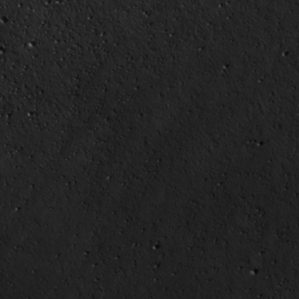
Label: non_frost